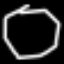
Label: octagon